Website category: auto
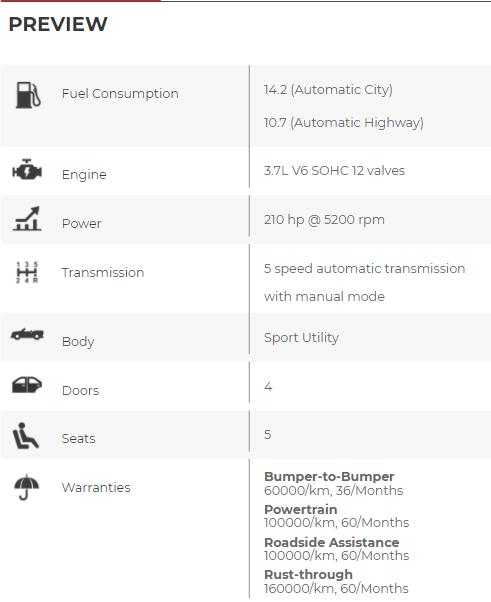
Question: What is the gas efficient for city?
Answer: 14.2 (Automatic City)

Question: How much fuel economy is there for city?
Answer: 14.2 (Automatic City)

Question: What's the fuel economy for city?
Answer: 14.2 (Automatic City)

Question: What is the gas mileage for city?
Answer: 14.2 (Automatic City)

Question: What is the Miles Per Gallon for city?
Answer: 14.2 (Automatic City)

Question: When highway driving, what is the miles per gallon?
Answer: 10.7 (Automatic Highway)

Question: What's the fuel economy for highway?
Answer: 10.7 (Automatic Highway)

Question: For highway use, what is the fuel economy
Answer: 10.7 (Automatic Highway)

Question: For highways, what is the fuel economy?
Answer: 10.7 (Automatic Highway)

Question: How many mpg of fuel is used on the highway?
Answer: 10.7 (Automatic Highway)

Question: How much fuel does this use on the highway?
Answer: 10.7 (Automatic Highway)

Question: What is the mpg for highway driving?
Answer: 10.7 (Automatic Highway)

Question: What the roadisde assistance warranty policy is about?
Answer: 100000/km, 60/Months

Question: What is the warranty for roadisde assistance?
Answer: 100000/km, 60/Months

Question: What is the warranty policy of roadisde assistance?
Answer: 100000/km, 60/Months

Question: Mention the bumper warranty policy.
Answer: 60000/km, 36/Months

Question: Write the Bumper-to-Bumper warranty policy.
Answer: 60000/km, 36/Months

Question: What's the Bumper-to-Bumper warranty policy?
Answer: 60000/km, 36/Months

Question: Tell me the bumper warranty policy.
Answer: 60000/km, 36/Months

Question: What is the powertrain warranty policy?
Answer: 100000/km, 60/Months

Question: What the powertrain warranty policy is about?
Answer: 100000/km, 60/Months

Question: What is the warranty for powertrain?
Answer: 100000/km, 60/Months